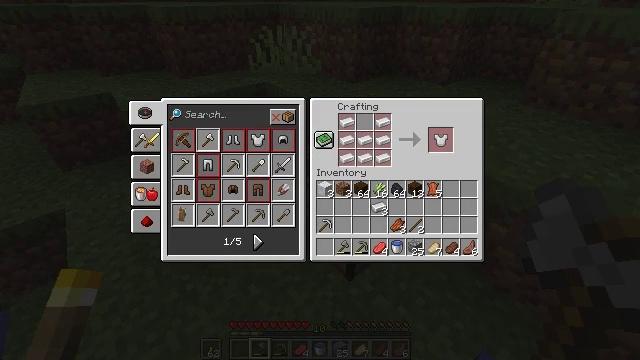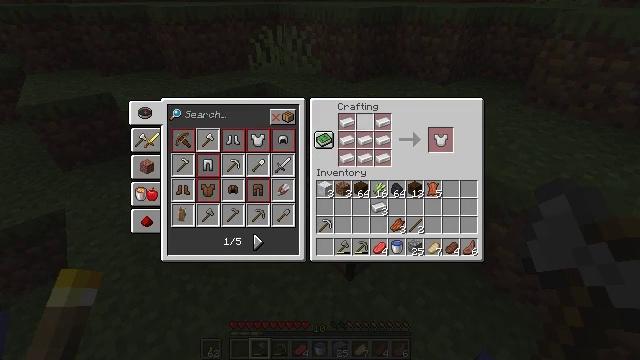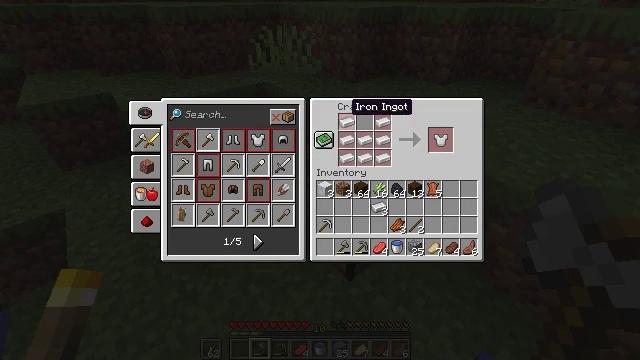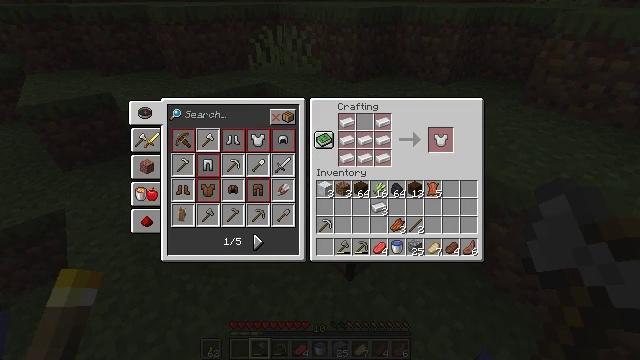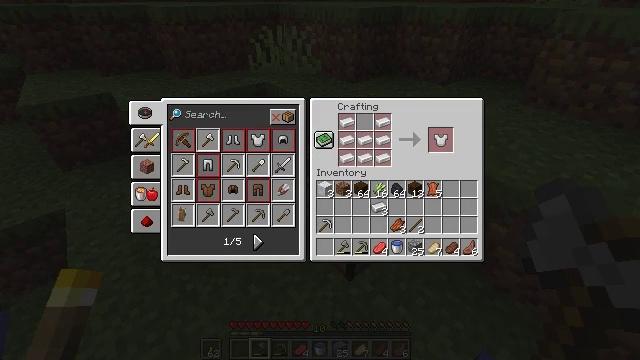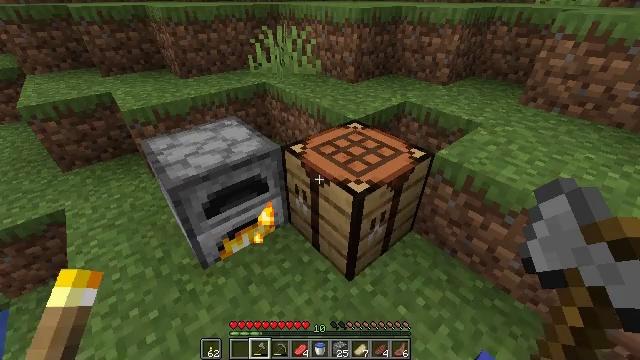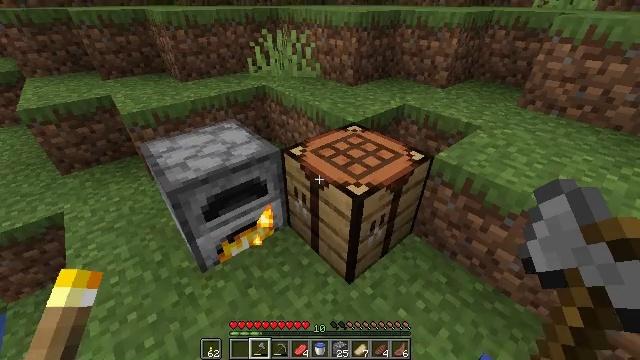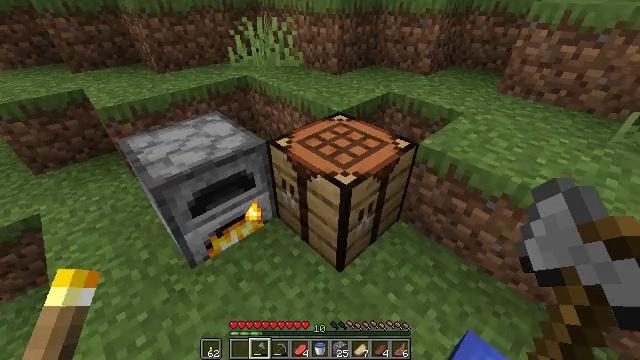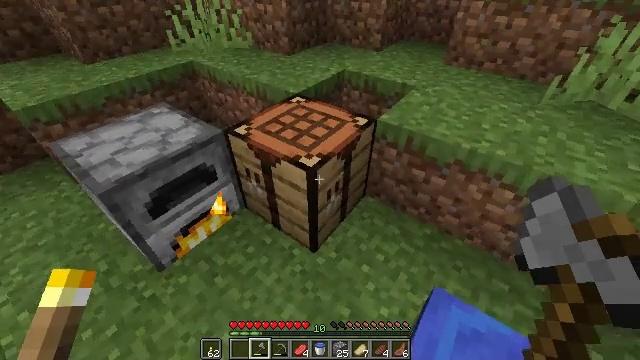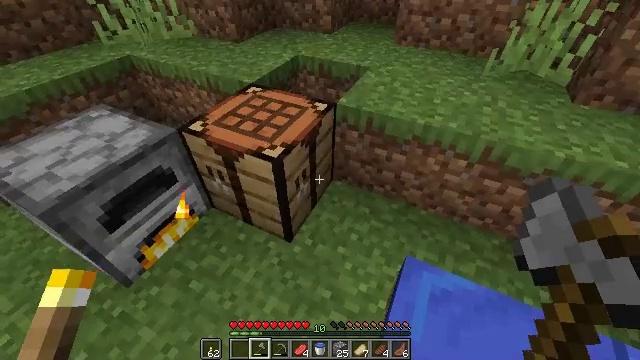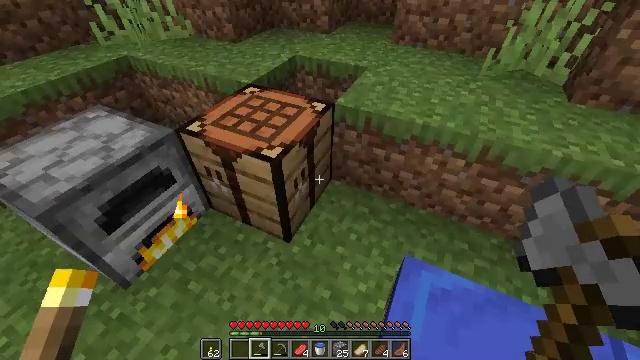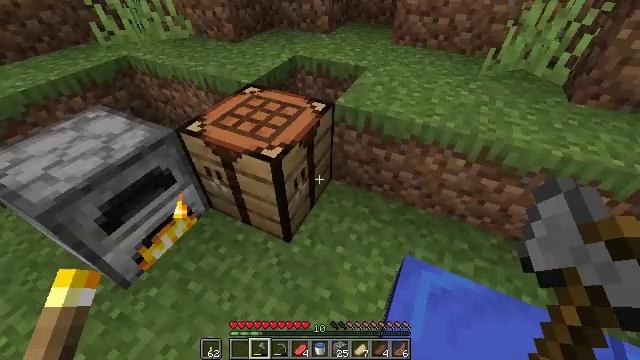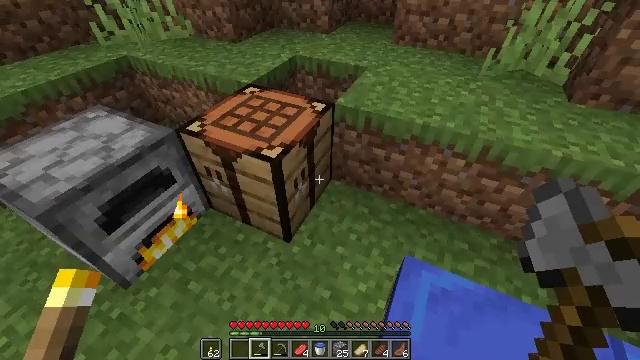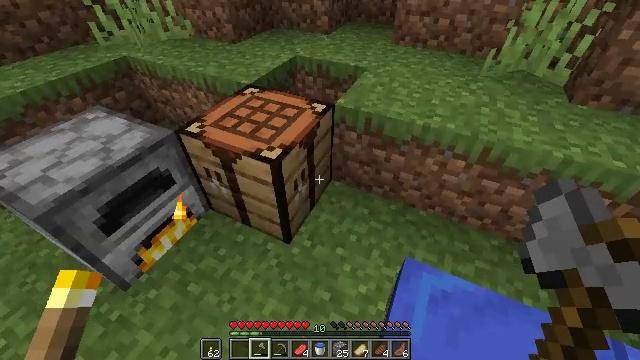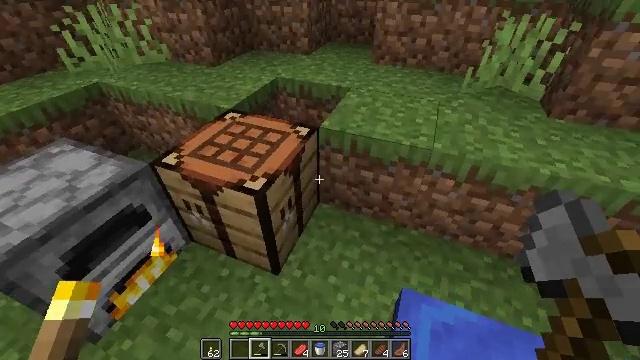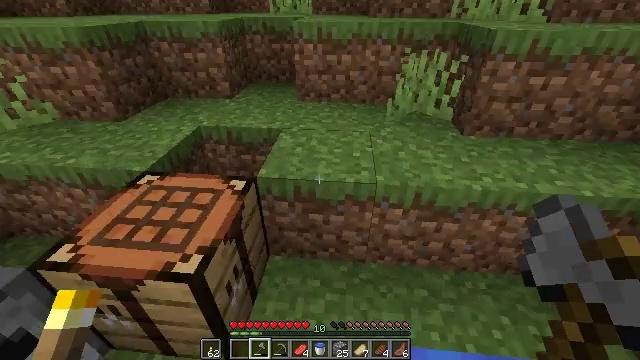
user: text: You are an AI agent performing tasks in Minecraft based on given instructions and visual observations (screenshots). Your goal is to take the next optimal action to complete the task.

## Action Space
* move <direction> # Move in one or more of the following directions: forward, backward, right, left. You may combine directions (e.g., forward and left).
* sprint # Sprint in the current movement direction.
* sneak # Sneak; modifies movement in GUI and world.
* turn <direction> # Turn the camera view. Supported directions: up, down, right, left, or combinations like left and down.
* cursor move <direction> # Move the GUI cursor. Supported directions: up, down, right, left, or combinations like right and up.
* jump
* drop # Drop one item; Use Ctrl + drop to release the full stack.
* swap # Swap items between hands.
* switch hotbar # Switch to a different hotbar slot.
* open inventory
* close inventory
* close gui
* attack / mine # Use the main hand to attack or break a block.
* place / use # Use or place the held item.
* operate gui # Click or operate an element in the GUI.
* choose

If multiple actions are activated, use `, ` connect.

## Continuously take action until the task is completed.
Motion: motion action
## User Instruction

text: Mine the blue bed to pick it up.
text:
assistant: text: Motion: cursor move left and down
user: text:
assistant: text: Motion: cursor move left
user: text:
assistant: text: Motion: cursor move right and up
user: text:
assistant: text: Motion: no_op
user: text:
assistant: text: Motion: no_op
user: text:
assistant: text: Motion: no_op
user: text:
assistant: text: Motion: turn right and down
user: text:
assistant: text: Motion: turn right and down
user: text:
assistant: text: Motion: turn right and down
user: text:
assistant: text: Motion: no_op
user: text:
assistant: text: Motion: no_op
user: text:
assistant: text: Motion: no_op
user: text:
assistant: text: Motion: move forward
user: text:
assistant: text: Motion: move forward, turn right and up
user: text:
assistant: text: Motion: move forward, turn right and up
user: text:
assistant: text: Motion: move forward, turn right and up
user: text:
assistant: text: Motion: move forward, turn right and down, jump
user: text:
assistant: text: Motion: move forward, turn right and down, jump
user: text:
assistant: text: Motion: move forward, turn right and down, jump
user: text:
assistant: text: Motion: move forward, turn right and down, jump
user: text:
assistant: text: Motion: move forward, turn right and down
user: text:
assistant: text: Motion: move forward and move left, turn right and down
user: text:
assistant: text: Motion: move forward and move left, turn right and down
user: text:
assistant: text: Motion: move left, turn right
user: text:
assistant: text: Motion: move left, turn right and up
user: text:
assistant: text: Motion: move left, turn right
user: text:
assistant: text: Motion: turn right
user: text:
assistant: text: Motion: no_op
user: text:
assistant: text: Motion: attack / mine
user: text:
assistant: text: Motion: attack / mine